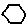
Label: hexagon